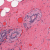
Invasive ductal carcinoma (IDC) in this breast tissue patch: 0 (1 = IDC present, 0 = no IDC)